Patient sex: M
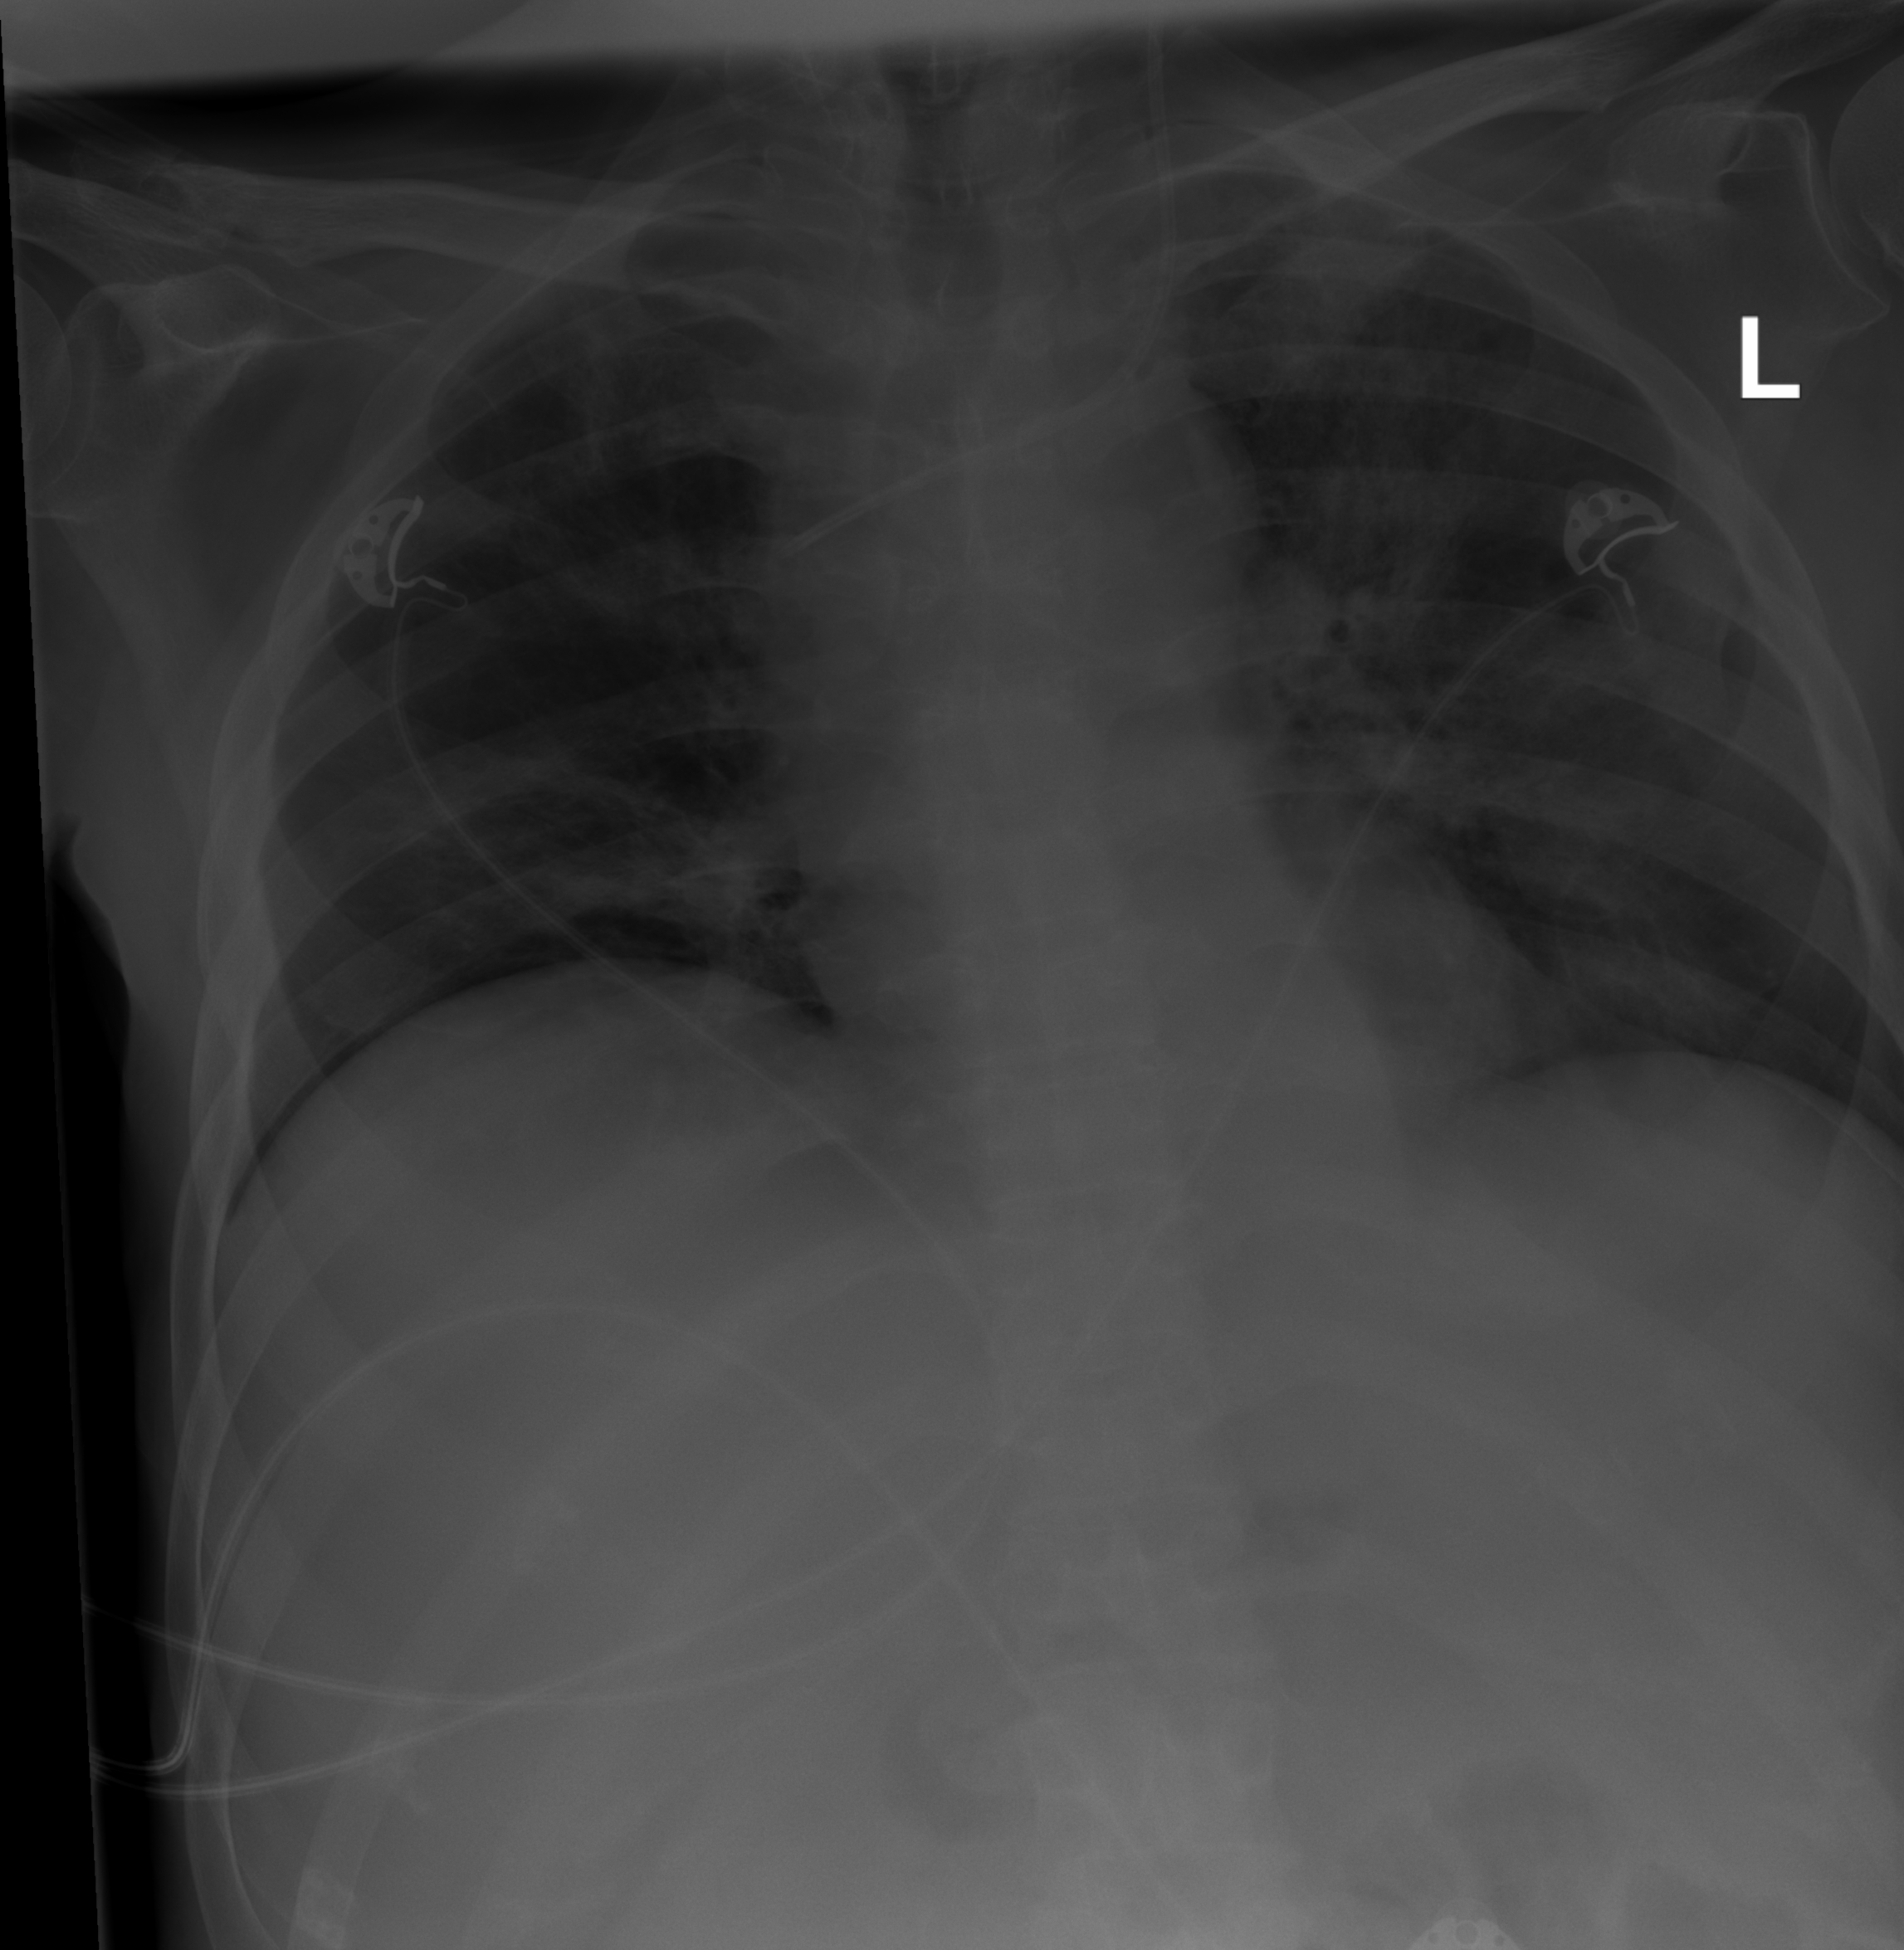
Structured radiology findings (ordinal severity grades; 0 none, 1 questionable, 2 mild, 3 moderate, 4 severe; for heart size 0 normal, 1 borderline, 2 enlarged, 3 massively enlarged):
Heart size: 0
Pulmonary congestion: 0
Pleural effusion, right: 0
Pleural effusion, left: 0
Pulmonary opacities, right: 2
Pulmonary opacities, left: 2
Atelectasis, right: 0
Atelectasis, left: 2